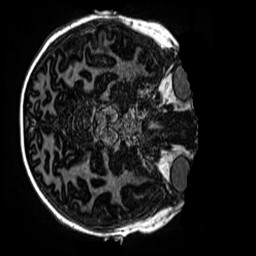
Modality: MP2RAGE
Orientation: axial
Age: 10
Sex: male
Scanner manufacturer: siemens
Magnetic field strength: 3 T
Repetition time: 4 s
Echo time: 0.00299 s